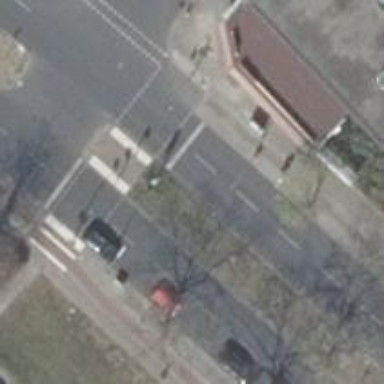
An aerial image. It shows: Road with traffic signals.